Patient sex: M
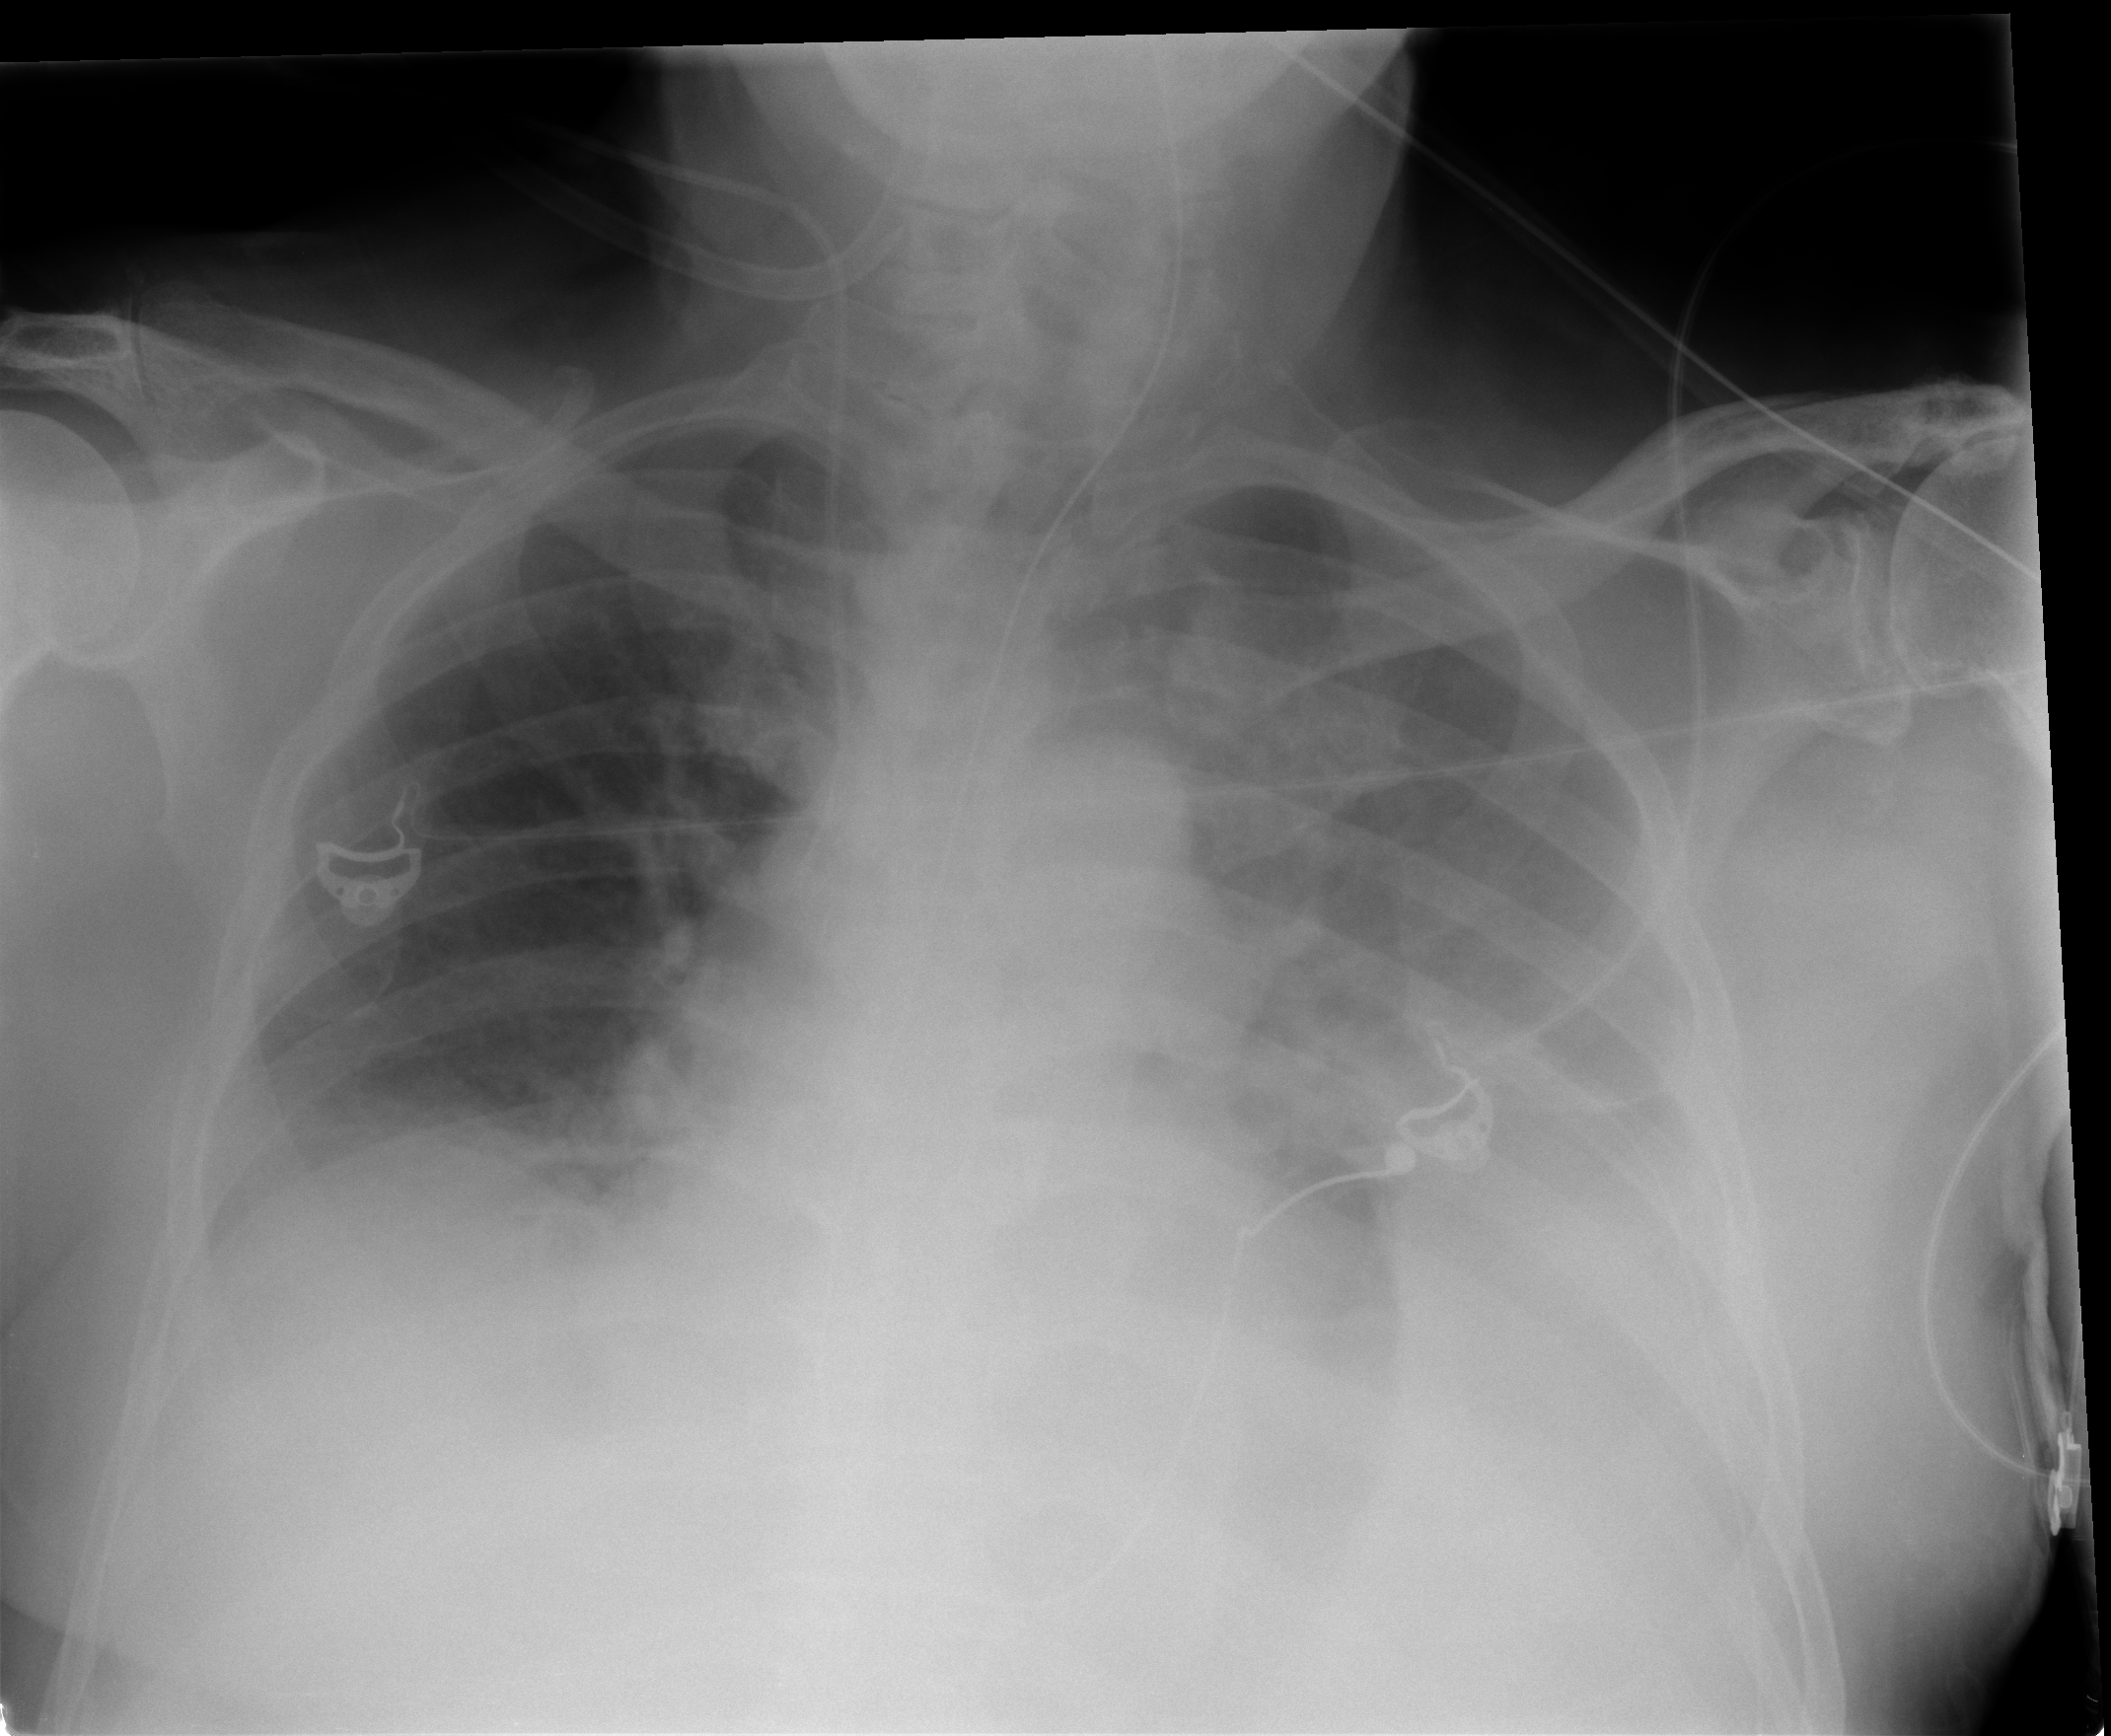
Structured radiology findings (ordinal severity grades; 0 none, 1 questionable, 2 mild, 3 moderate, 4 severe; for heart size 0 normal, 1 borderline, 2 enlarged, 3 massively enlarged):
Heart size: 2
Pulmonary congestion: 1
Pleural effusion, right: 2
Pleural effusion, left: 3
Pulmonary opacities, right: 0
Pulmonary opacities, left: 0
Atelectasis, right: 2
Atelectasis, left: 2